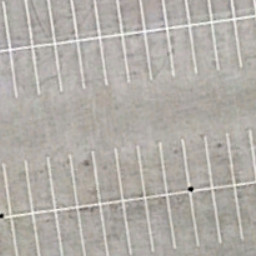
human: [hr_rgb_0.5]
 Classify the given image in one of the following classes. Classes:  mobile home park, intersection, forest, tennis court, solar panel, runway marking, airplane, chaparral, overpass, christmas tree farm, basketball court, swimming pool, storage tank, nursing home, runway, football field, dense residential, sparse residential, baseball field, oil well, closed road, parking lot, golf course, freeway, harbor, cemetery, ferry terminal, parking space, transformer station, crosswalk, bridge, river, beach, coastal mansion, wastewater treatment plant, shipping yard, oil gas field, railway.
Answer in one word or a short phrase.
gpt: parking space